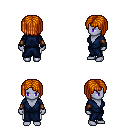
a pixel art fantasy rpg character, female body template, dark elf, purple skin, blue robe, white pants, dark blonde pageboy hairstyle, leather bracers, four views (front, back, left, right), 2x2 character sprite sheet, small pixel art, hard edges, no anti-aliasing